Question: i'm very new to Unity (using 4.5) and i'm trying to learn unity 3D. I have this small "game" where I just want to swing an axe to kill spiders. I have created my animation named "AxeSwing" and a small script to trigger the animation when I click my left button. The probleme is that I have an error saying that my variable "attackAnimationClip" has nothing assigned to it. As you can see on the screen shot it is assigned and when I left click the animation trigger and come back to my IdleAxe animation.
Here the script:
'''
[RequireComponent(typeof(Animation))]
public class AttackAnimation : MonoBehaviour {
public AnimationClip attackAnimationClip;
// Update is called once per frame
void Update () {
if (Input.GetMouseButton(0))
animation.Play(attackAnimationClip.name);
else if (IsAttackFinished)
animation.CrossFade(animation.clip.name);
}
private bool IsAttackFinished
{
get { return animation[attackAnimationClip.name].time > animation[attackAnimationClip.name].length; }
}
}
'''

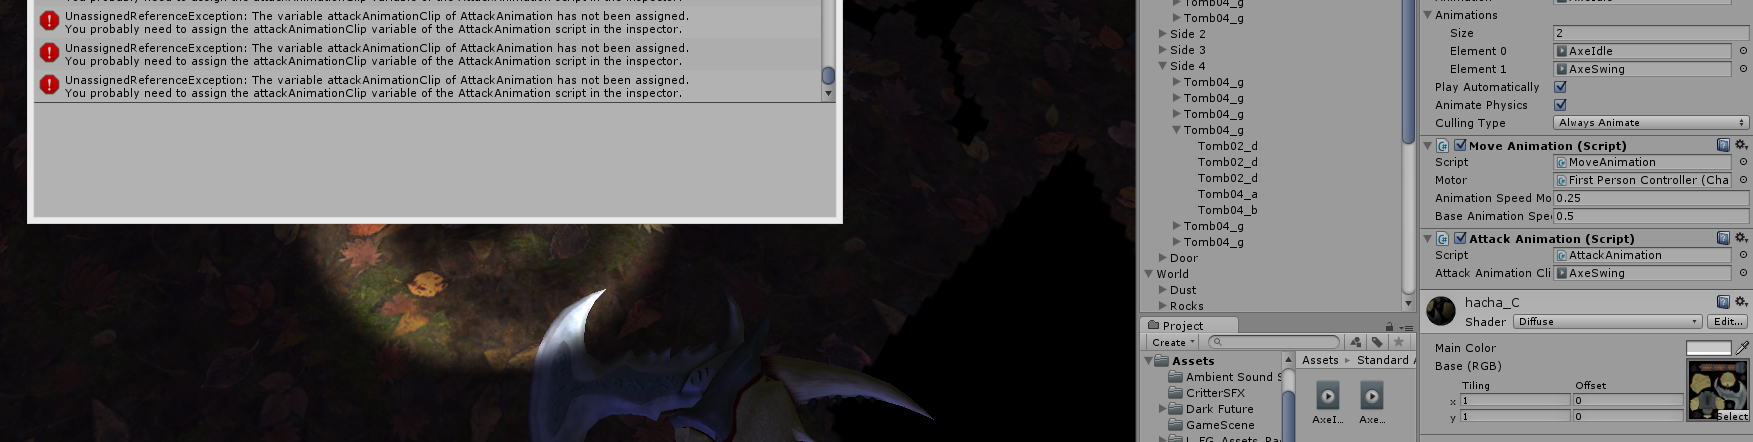
Answer: Since you already have the animation attached to your GameObject you can do this:
'''
animation.Play("AxeSwing");
'''